Field crop: tomato
Growth stage: 1
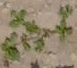
Species: portulaca